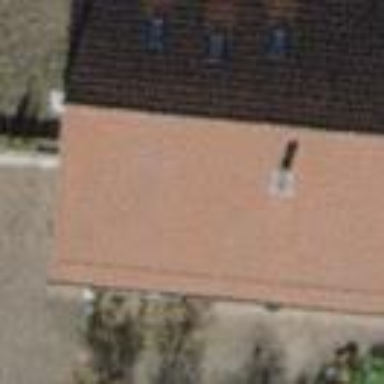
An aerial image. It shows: Building with tile roof.